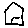
Label: house